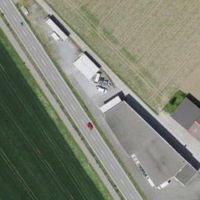
EUNIS habitat code: 52
Species observed at this site:
Cirsium arvense